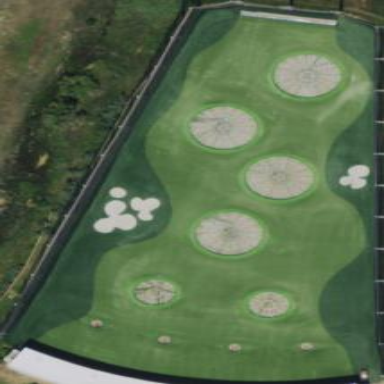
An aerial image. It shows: Grassy area designated as driving range for golf.